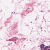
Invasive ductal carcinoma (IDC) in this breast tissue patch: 0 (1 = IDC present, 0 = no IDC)